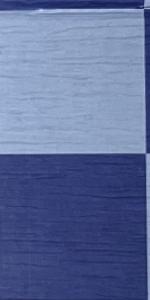
Label: Empty